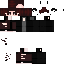
A female human skin with dark skin, wearing brown long hair dressed in a black hoodie and brown pants, featuring a closed mouth.